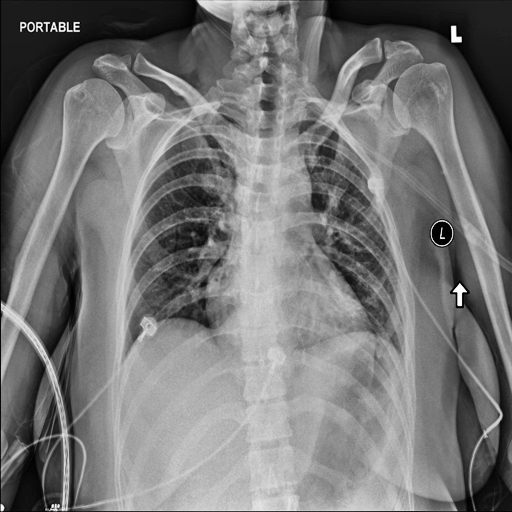
Finding: NORMAL